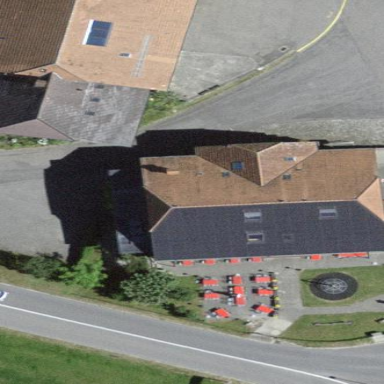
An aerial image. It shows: Restaurant building.